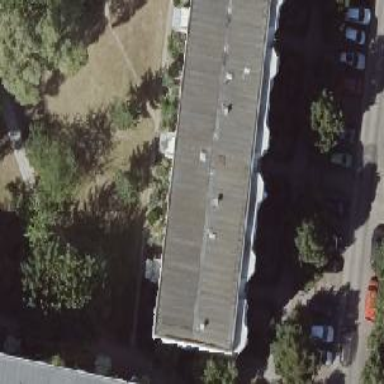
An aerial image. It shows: Flat-roofed apartment building.